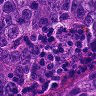
Metastatic tissue present: yes